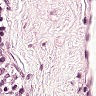
Metastatic tissue present: no